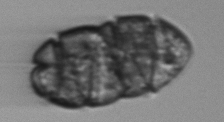
Label: Margalefidinium